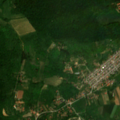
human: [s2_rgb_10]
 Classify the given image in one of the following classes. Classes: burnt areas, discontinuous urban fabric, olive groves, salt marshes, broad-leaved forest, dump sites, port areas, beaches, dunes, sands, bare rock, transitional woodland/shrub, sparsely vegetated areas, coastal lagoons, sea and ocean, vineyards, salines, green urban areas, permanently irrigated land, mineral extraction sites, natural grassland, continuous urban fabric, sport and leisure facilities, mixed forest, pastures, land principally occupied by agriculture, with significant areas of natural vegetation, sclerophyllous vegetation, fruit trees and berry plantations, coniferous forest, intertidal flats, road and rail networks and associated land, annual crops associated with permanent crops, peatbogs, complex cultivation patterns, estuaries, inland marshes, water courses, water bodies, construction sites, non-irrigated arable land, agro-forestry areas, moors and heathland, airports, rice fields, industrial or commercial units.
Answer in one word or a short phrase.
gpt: discontinuous urban fabric, complex cultivation patterns, land principally occupied by agriculture, with significant areas of natural vegetation, broad-leaved forest